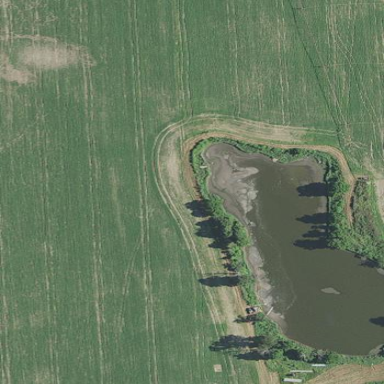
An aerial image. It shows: Pond with natural water.